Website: macys
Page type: cart
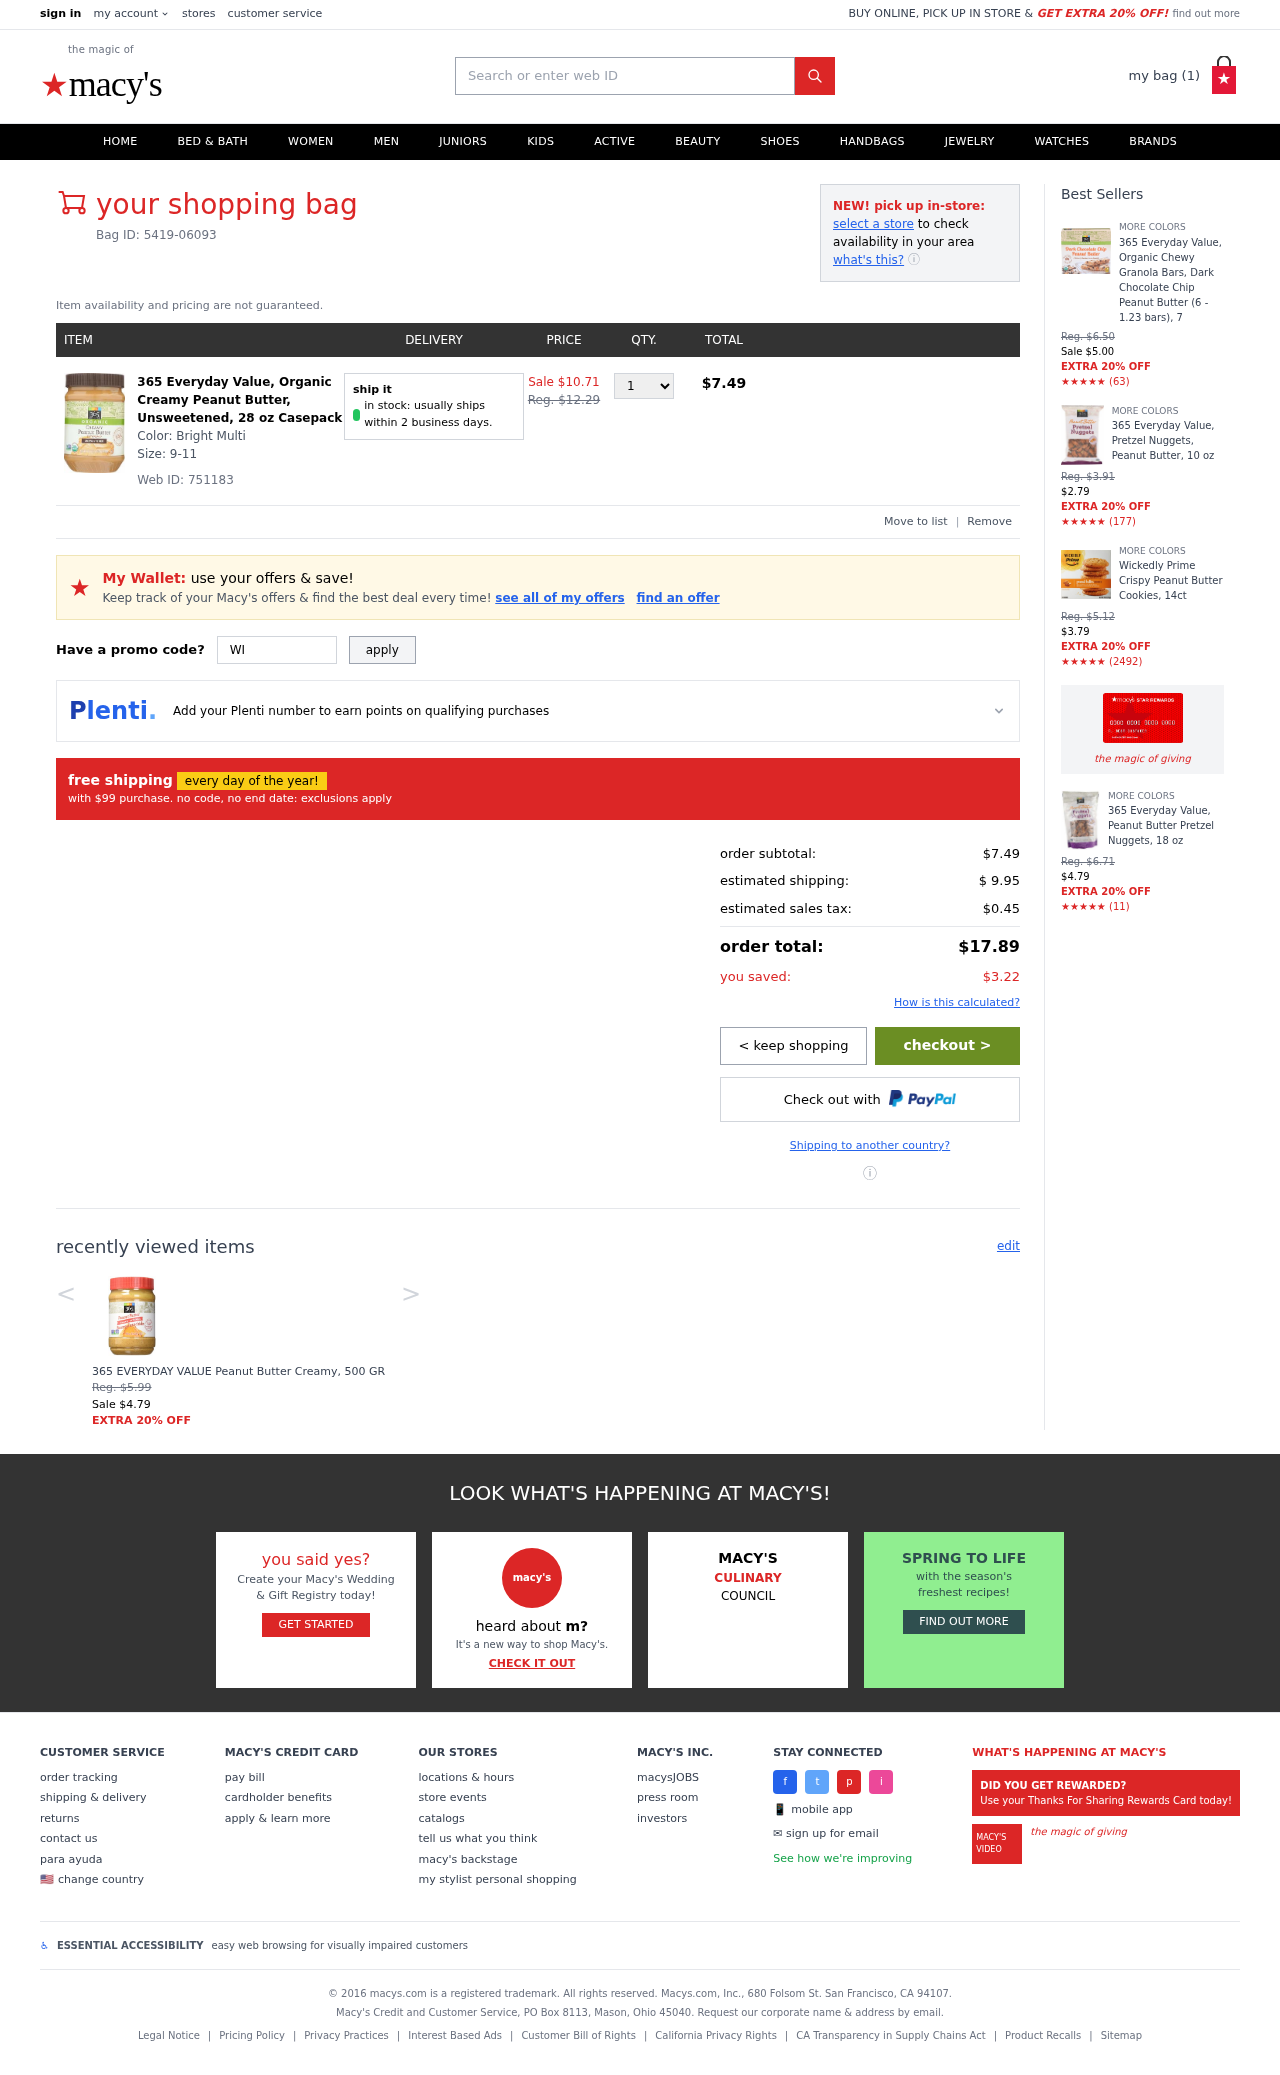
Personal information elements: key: PII_PROMO_CODE
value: WINTER20
Product elements: key: PRODUCT1_NAME
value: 365 Everyday Value, Organic Creamy Peanut Butter, Unsweetened, 28 oz Casepack
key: PRODUCT1_PRICE
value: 7.49
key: PRODUCT1_QUANTITY
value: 1
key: PRODUCT2_NAME
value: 365 EVERYDAY VALUE Peanut Butter Creamy, 500 GR
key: PRODUCT2_PRICE
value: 4.79
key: PRODUCT3_NAME
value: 365 Everyday Value, Organic Chewy Granola Bars, Dark Chocolate Chip Peanut Butter (6 - 1.23 bars), 7
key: PRODUCT3_NUM_RATINGS
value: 63
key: PRODUCT3_PRICE
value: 5
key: PRODUCT4_NAME
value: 365 Everyday Value, Pretzel Nuggets, Peanut Butter, 10 oz
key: PRODUCT4_NUM_RATINGS
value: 177
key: PRODUCT4_PRICE
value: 2.79
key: PRODUCT5_NAME
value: Wickedly Prime Crispy Peanut Butter Cookies, 14ct
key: PRODUCT5_NUM_RATINGS
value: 2492
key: PRODUCT5_PRICE
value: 3.79
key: PRODUCT6_NAME
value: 365 Everyday Value, Peanut Butter Pretzel Nuggets, 18 oz
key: PRODUCT6_NUM_RATINGS
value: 11
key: PRODUCT6_PRICE
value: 4.79
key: PRODUCT1_ORIGINAL_PRICE
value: Sale $10.71
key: PRODUCT1_TOTAL
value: $7.49
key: PRODUCT2_ORIGINAL_PRICE
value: Reg. $5.99
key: PRODUCT3_ORIGINAL_PRICE
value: Reg. $6.50
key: PRODUCT3_RATING
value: ★★★★★
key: PRODUCT4_ORIGINAL_PRICE
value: Reg. $3.91
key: PRODUCT4_RATING
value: ★★★★★
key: PRODUCT5_ORIGINAL_PRICE
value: Reg. $5.12
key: PRODUCT5_RATING
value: ★★★★★
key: PRODUCT6_ORIGINAL_PRICE
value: Reg. $6.71
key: PRODUCT6_RATING
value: ★★★★★
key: PRODUCT_WEB_ID
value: Web ID: 751183
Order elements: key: ORDER_NUM_ITEMS
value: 1
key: ORDER_BAG_ID
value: Bag ID: 5419-06093
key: ORDER_SUBTOTAL
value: $7.49
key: ORDER_SHIPPING_COST
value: $ 9.95
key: ORDER_TAX
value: $0.45
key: ORDER_TOTAL
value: $17.89
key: ORDER_SAVINGS
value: $3.22
Search elements: key: HEADER_SEARCH
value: Search or enter web ID